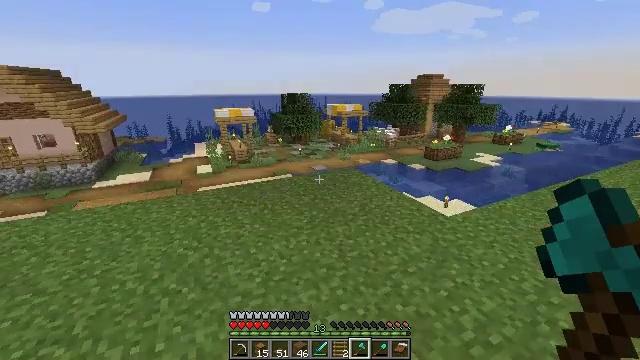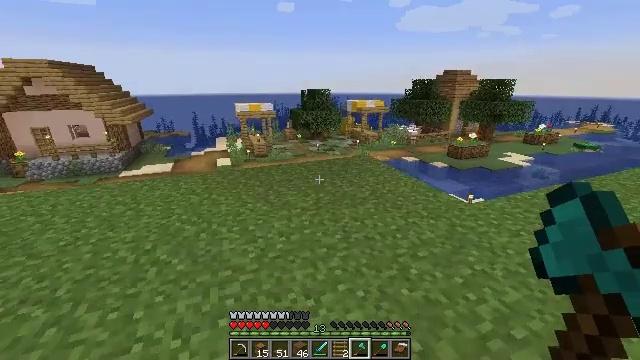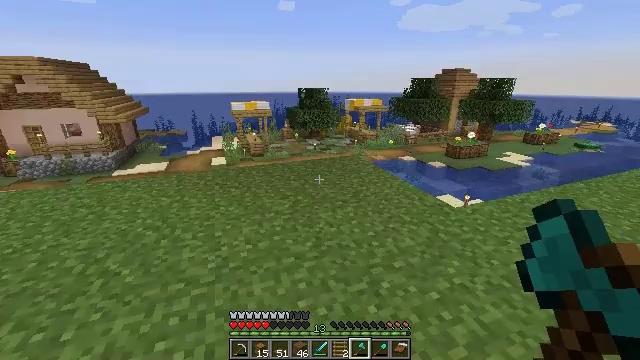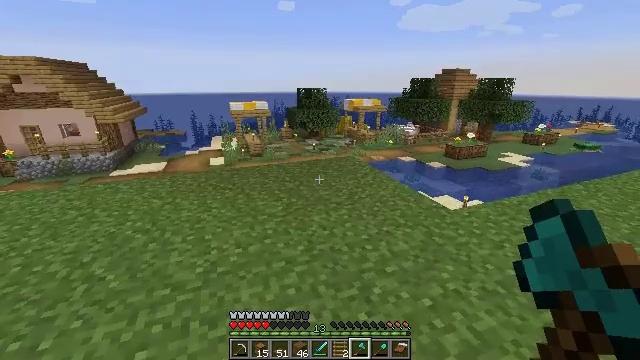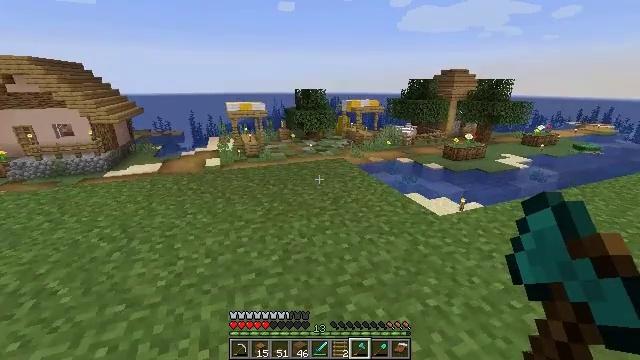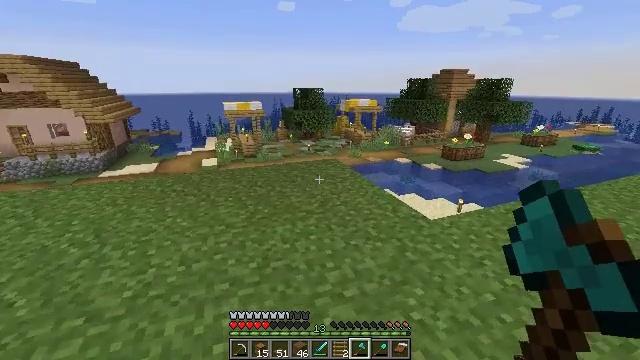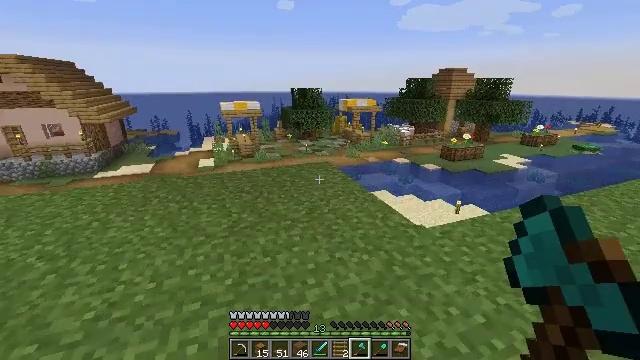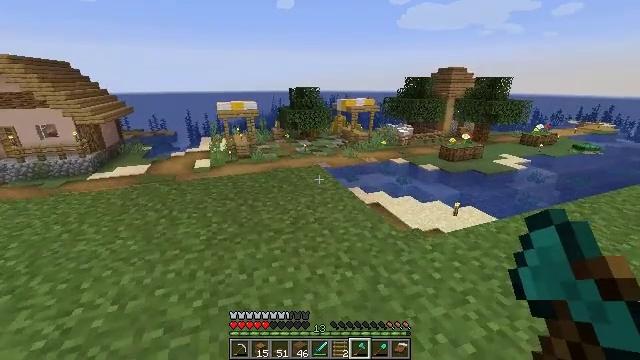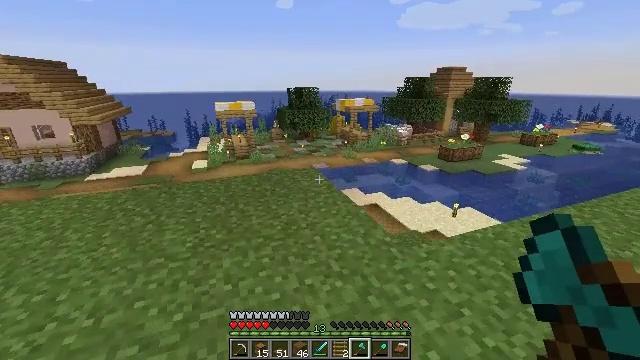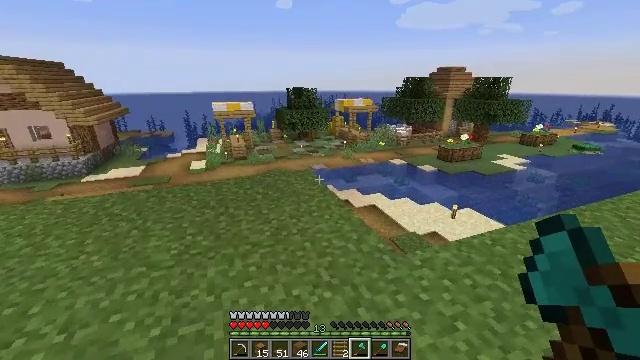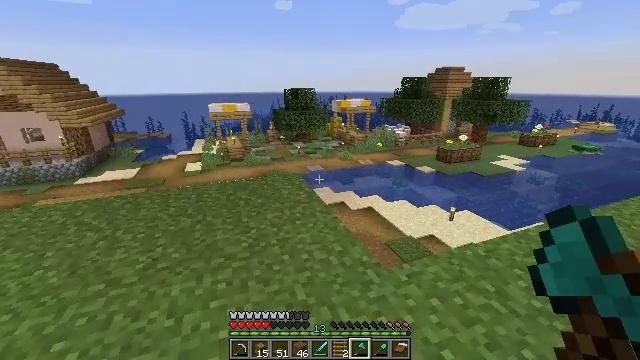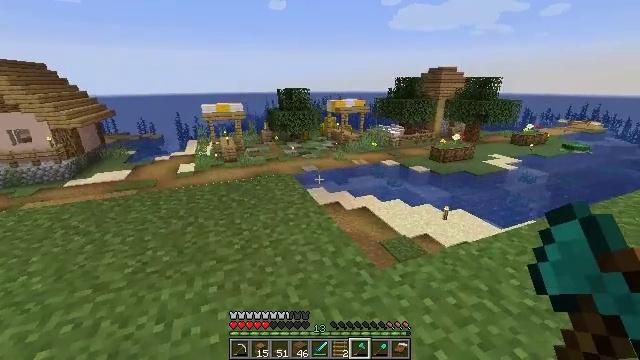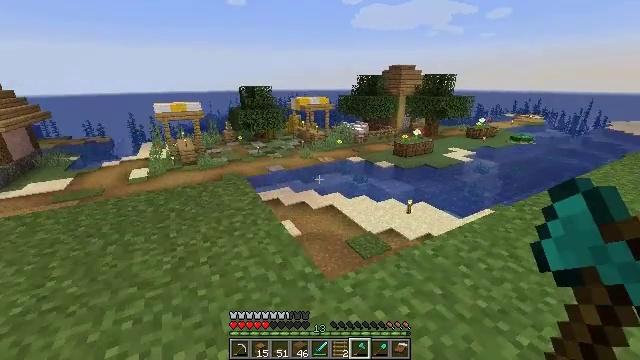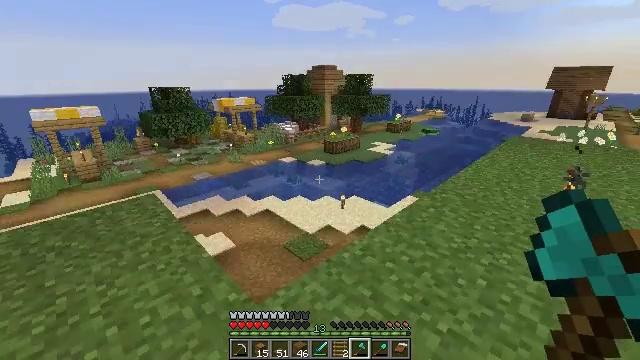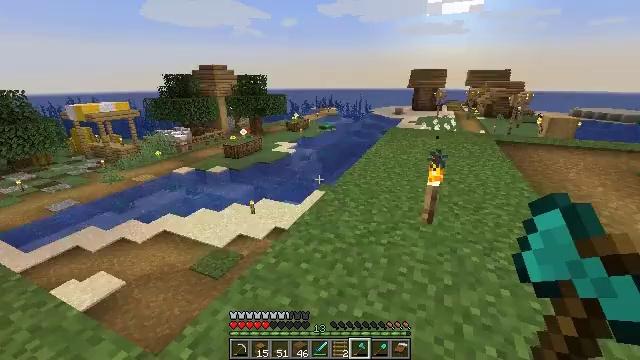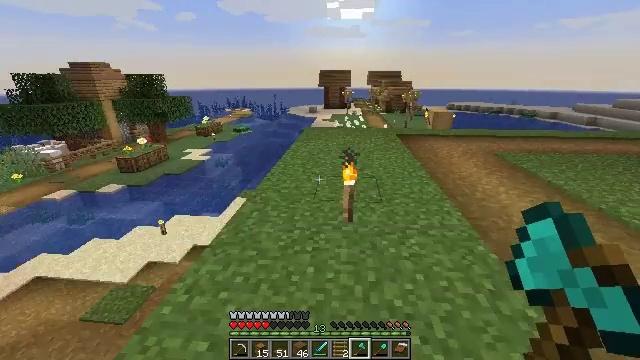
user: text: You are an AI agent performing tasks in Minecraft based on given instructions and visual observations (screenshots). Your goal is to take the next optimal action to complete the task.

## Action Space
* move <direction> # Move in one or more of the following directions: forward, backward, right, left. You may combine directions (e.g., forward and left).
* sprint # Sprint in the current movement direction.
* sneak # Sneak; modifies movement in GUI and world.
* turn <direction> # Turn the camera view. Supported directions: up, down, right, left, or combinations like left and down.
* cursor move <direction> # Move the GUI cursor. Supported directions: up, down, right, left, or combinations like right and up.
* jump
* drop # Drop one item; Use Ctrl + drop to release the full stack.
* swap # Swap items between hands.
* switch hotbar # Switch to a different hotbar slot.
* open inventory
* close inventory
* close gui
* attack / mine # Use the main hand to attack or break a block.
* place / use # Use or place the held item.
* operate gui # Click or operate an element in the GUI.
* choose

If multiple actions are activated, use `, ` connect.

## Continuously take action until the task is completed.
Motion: motion action
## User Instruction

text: Harvest wheat from the field.
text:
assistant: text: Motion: move forward and move right, turn left
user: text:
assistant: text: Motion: move forward and move right
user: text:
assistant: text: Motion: move forward and move right, sprint
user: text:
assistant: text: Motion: move forward and move right, sprint
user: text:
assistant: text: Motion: move forward and move right, sprint
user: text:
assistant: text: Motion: move forward and move right, sprint
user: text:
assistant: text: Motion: move forward and move right, sprint
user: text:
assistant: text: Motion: move forward and move right, sprint
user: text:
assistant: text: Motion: move forward and move right, sprint
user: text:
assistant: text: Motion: move forward and move right, sprint
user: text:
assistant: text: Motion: move forward and move right, sprint, turn right
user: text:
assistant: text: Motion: move forward and move right, sprint, turn right
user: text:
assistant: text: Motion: move forward and move right, sprint, turn right
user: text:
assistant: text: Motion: move forward and move right, sprint, turn right
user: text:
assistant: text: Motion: move forward and move right, sprint, turn right
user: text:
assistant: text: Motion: move forward and move right, sprint, turn right
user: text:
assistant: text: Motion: move forward and move right
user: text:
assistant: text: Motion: move forward and move right
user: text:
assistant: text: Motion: move forward and move right
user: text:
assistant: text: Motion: move forward
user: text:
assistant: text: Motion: move forward
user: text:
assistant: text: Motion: move forward, sprint
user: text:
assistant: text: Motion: move forward, sprint
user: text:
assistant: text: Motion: move forward, sprint
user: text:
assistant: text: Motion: move forward, sprint
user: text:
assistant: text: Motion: move forward
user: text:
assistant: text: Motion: move forward
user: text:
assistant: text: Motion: move forward, sprint
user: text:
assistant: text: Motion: move forward, sprint
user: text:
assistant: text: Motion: move forward, sprint